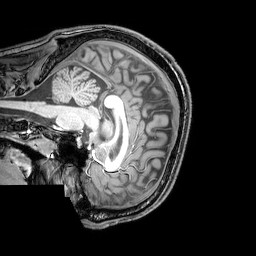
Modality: T1w
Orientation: sagittal
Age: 26
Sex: male
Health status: healthy
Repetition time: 0.081 s
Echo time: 0.037 s